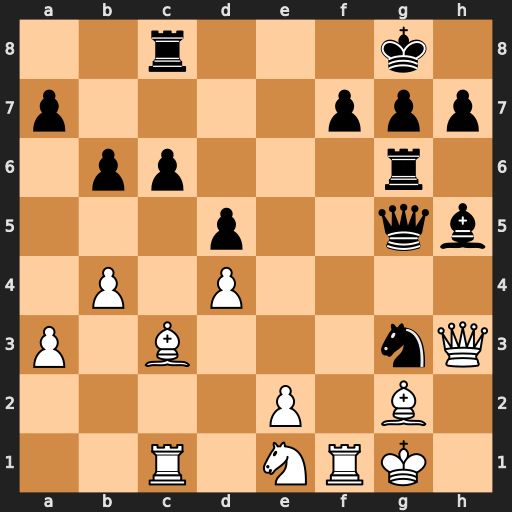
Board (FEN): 2r3k1/p4ppp/1pp3r1/3p2qb/1P1P4/P1B3nQ/4P1B1/2R1NRK1
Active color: w
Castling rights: -
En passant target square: -
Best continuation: Qxc8+ Qd8 Qxd8#